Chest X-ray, PA view. Patient: 61 years old, sex F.
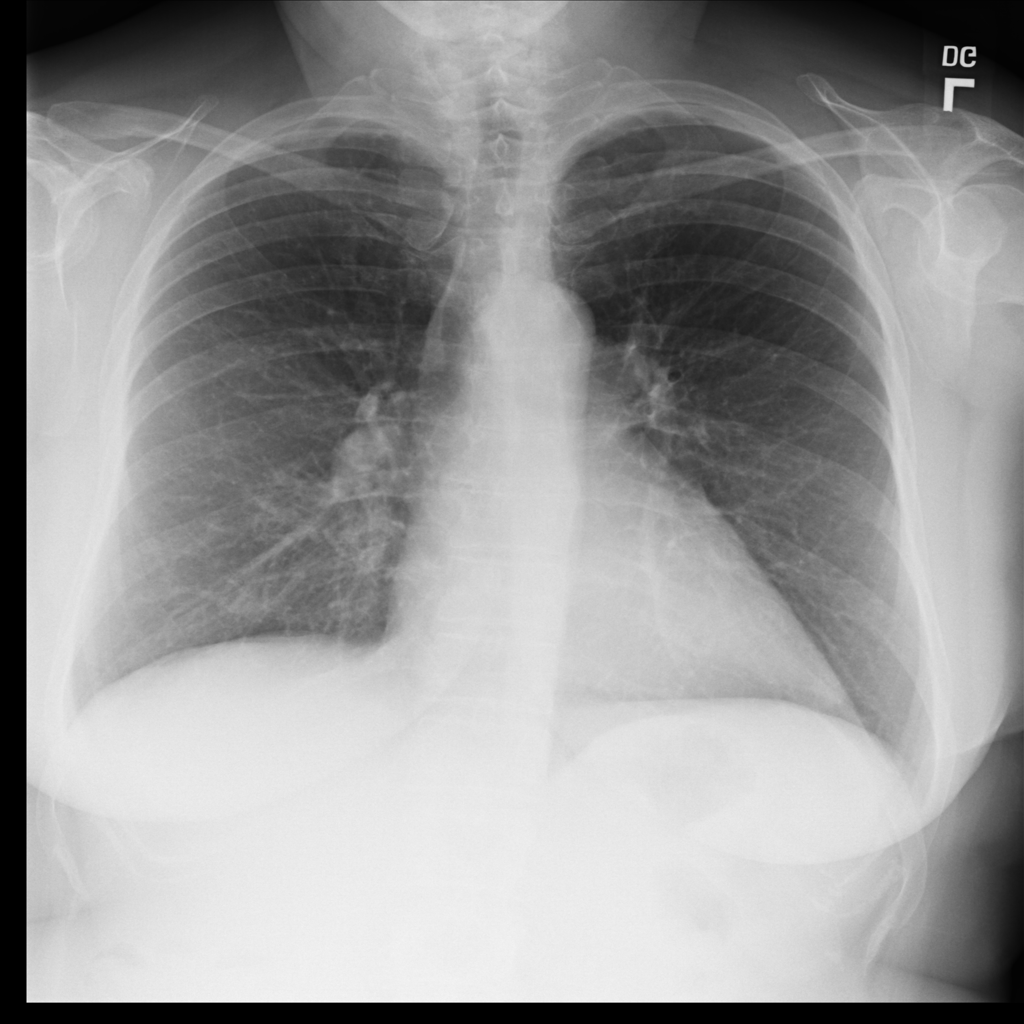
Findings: No Finding